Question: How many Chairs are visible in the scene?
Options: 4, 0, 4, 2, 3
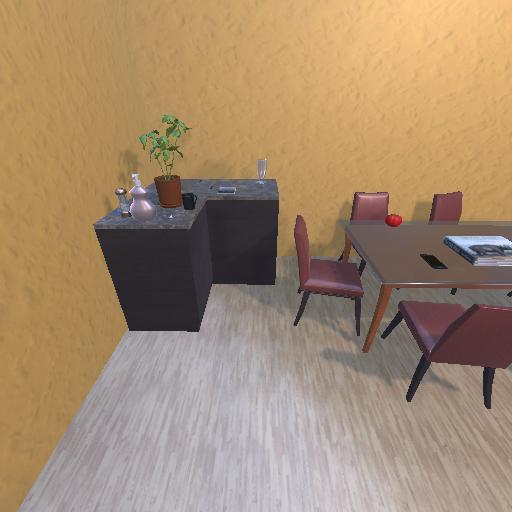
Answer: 4